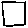
Label: square